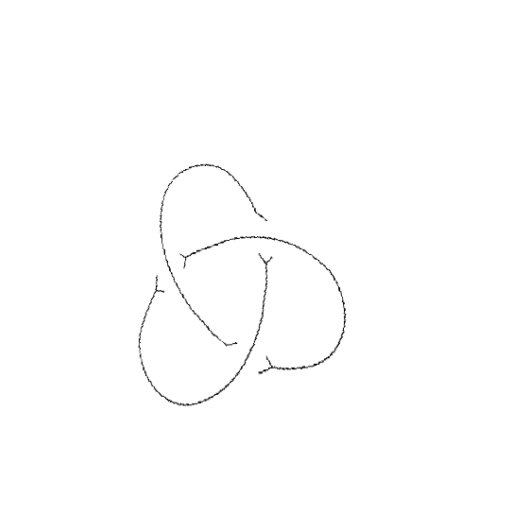
Crossing number: 3